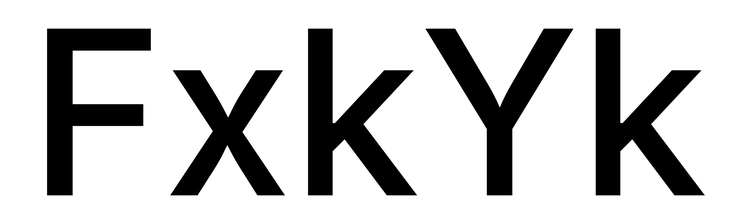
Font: Inter_Medium